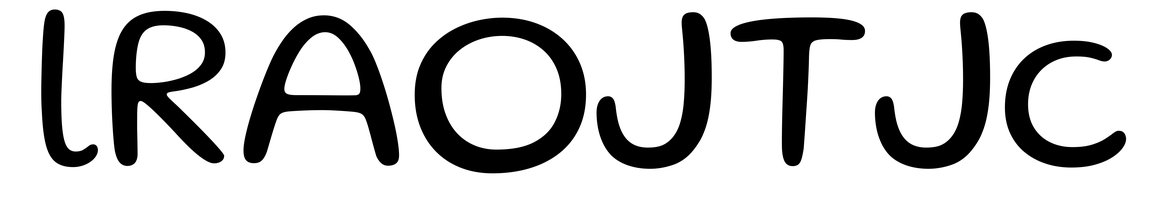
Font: Gluten_Light